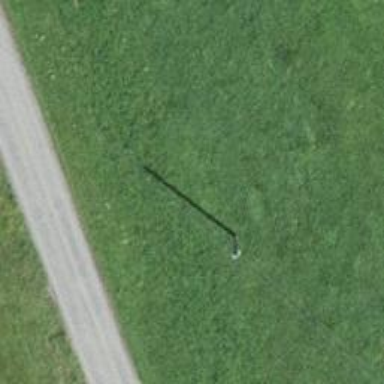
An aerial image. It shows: Utility pole in the area.